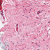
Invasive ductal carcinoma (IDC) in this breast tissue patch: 0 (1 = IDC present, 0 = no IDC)